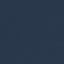
Land use / land cover class: SeaLake